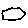
Label: hexagon